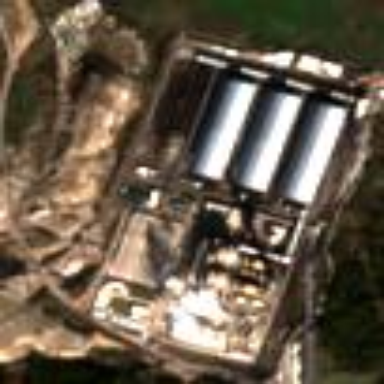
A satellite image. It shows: Industrial area with coal-powered plant.